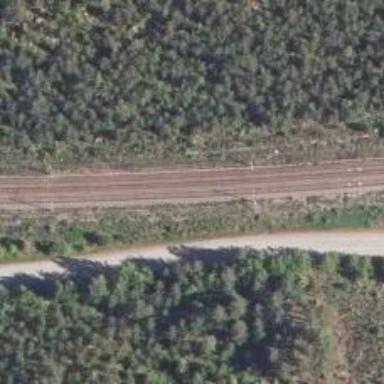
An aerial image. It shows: Railway with continuous electrified contact lines.